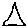
Label: triangle